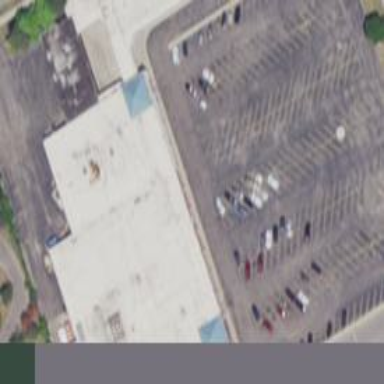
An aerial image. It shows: Supermarket.